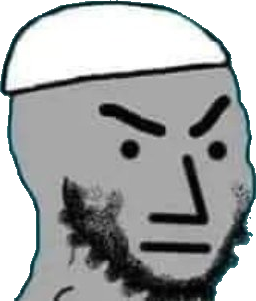
Label: 5_NPC